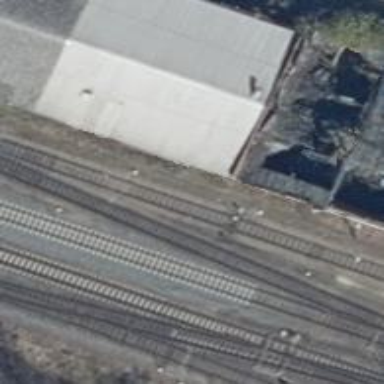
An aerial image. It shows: Wedge used for railway derailment.